高一 · 算术
如图所示的程序框图, 若输出 $\mathrm{k}$ 的值为 6 , 则判断框内可填入的条件是 ( )
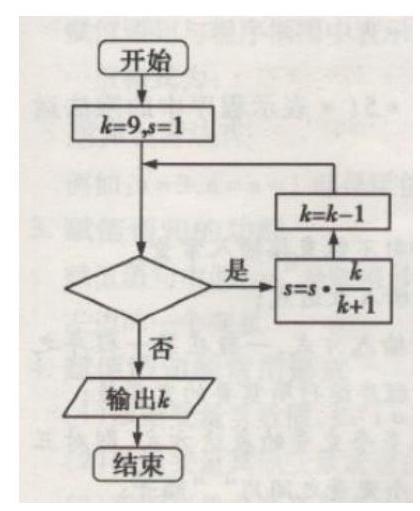
A. $s>\frac{1}{2}$ ?
B. $s>\frac{3}{5}$ ?
C. $s>\frac{7}{10}$ ?
D. $s>\frac{4}{5}$ ?

答案: C
解析: 第一次循环, $s=1 \times \frac{9}{10}=\frac{9}{10}, k=8$;

第二次循环， $s=\frac{9}{10} \times \frac{8}{9}=\frac{8}{10}, k=7$ ；

第三次循环, $s=\frac{8}{10} \times \frac{7}{8}=\frac{7}{10}, k=6$, 此时应终止循环, 结合各选项可知, 本题应选 C.答案: C